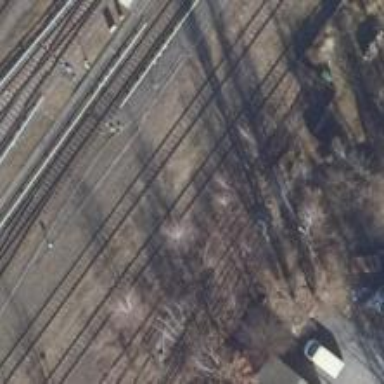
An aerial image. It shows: Abandoned railway.